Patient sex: F
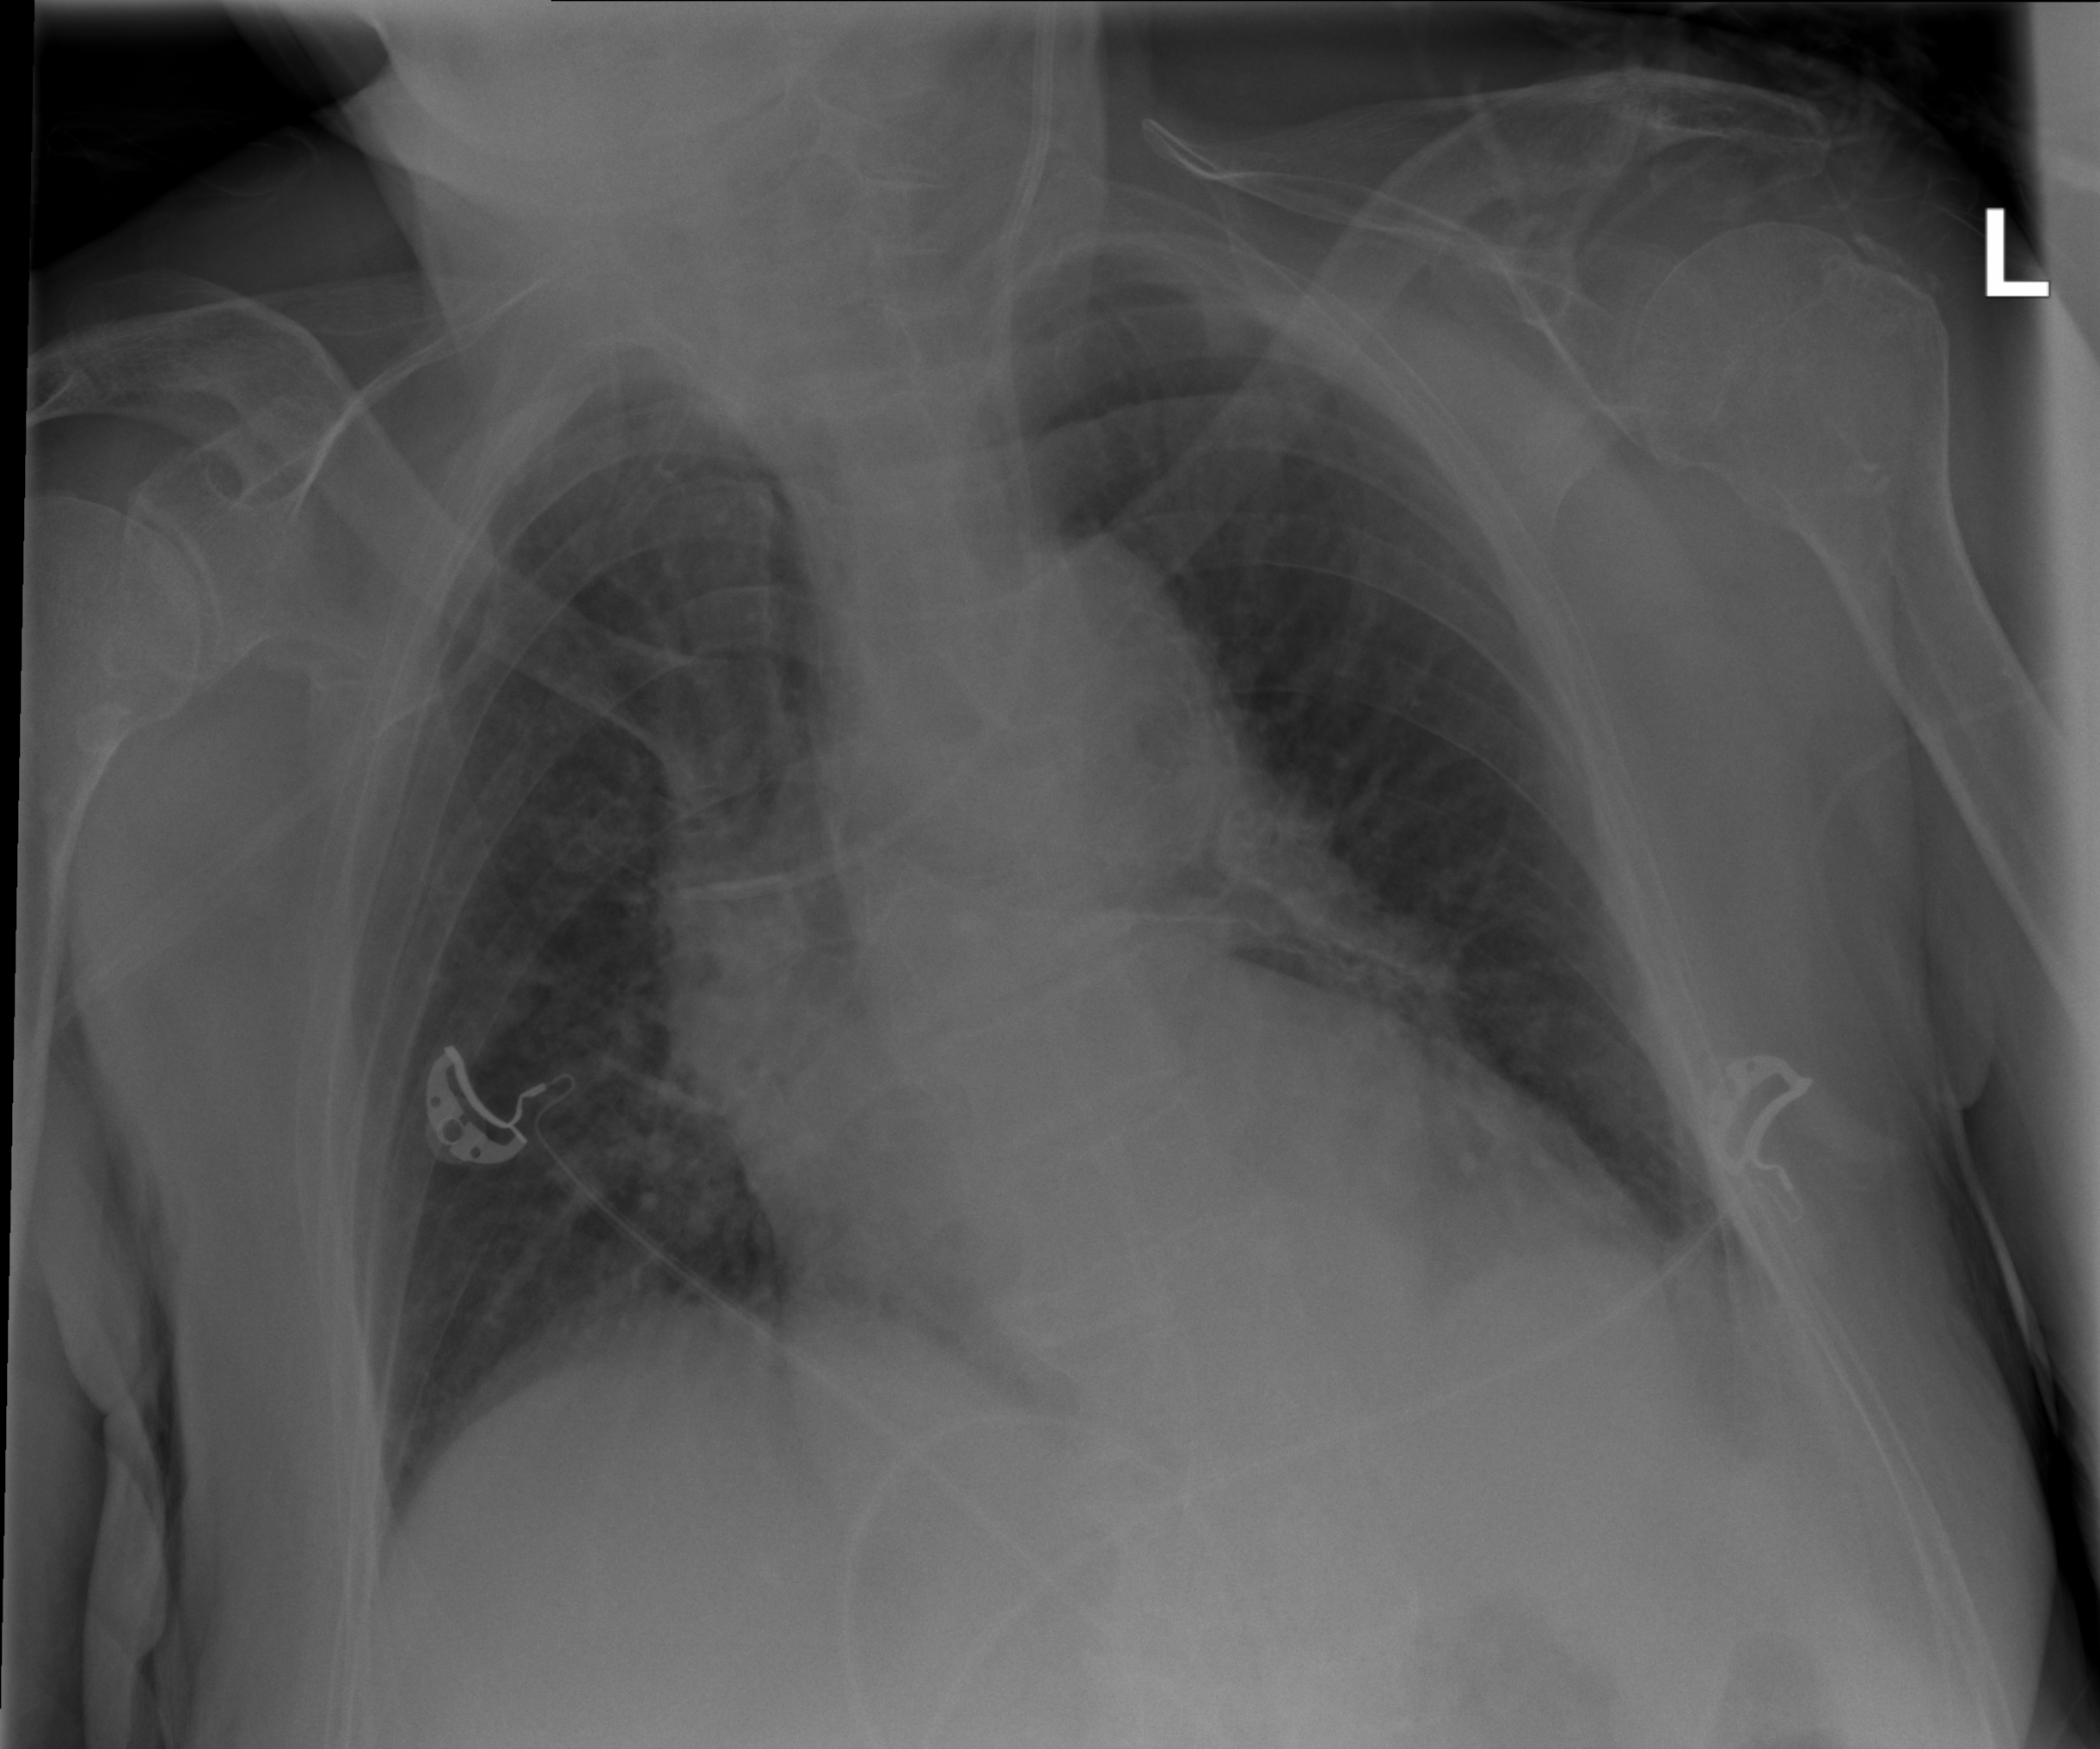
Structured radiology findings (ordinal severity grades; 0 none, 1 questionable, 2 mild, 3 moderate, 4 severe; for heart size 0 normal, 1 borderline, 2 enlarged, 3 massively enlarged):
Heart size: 0
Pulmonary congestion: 0
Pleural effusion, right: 0
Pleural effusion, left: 0
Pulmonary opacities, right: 0
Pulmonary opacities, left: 0
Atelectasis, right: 2
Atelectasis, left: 2